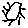
Label: sun